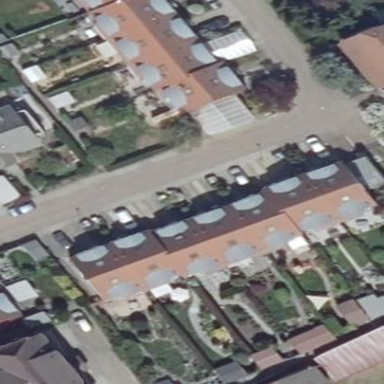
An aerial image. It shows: Image showing building with apartments.